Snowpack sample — Rabbit Ears Pass, Jackson County, Colorado, USA (12/17/25, 1:08 PM MST)
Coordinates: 40.387, -106.625
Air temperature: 34 °F
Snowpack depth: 46 cm
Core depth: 30 cm
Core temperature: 24.8 °F
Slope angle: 6°, slope face: 165°
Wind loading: medium
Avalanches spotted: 0
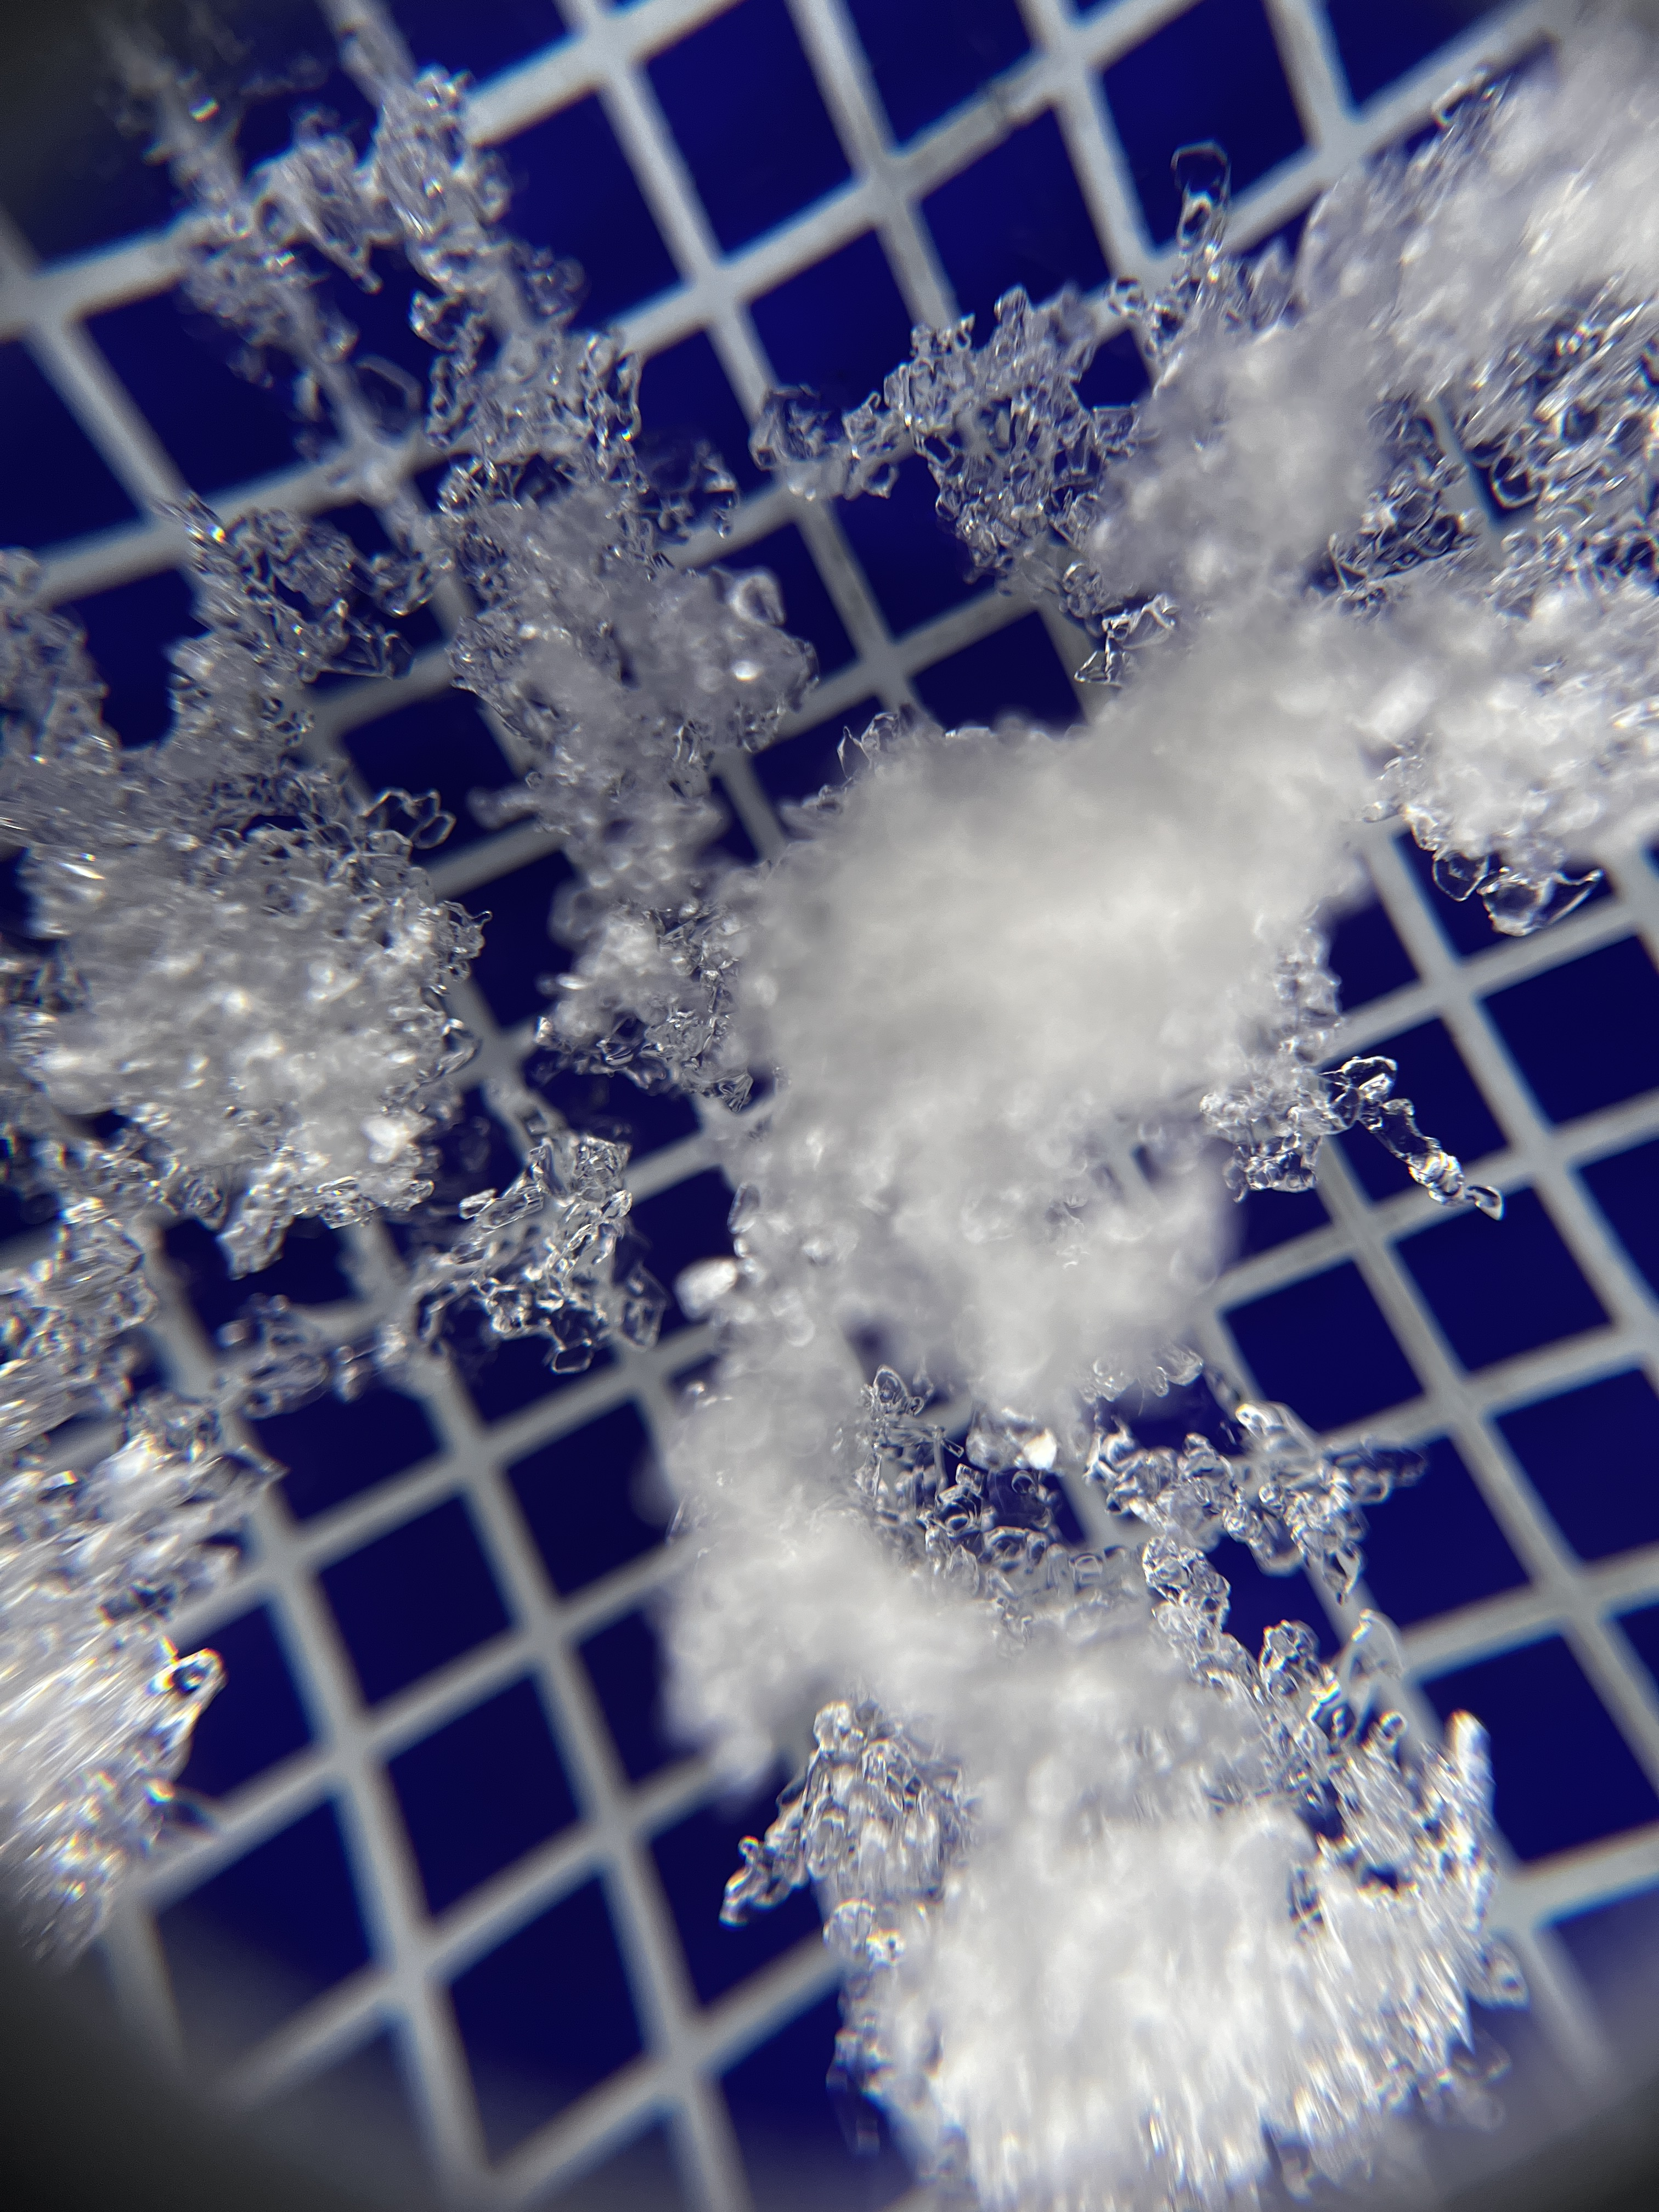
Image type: magnified_profile
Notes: No avalanches spotted nearby, although collected in a meadowy area with minimal risk on this face of the pass.